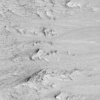
Label: not_dusty